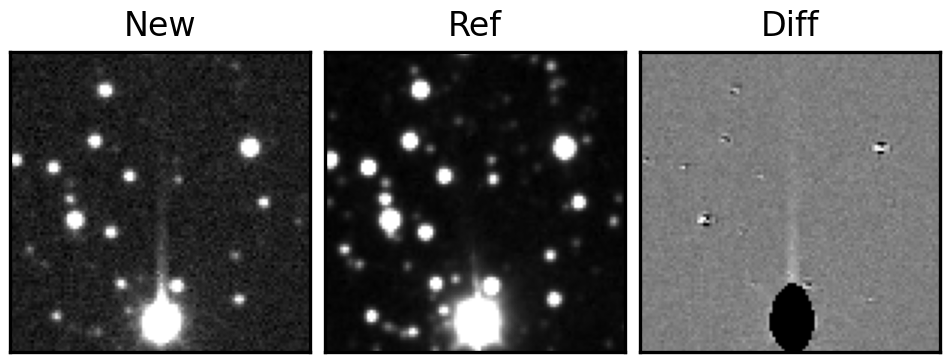
Label: bogus